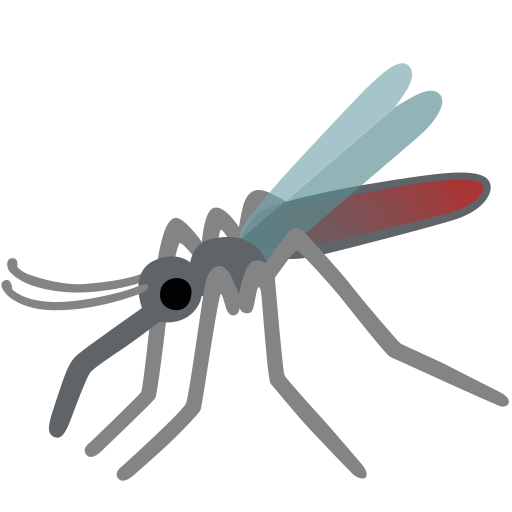
Emoji: 🦟